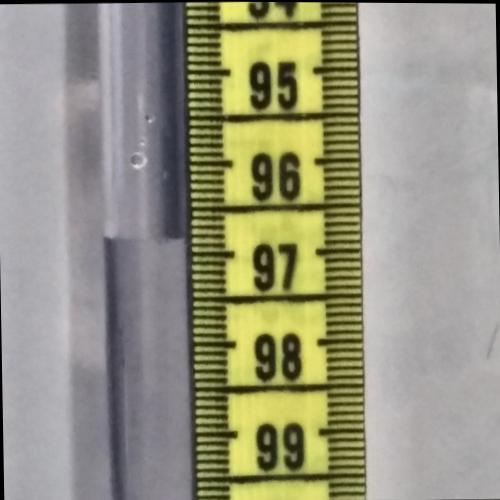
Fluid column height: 96.8 cm